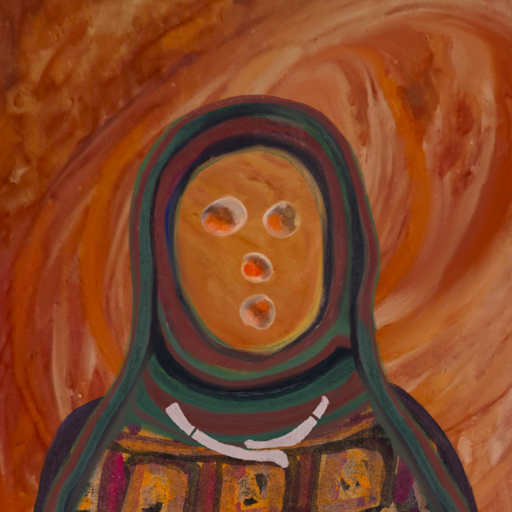
Background: Pious_Lady, Head And Neck Front: Pious_Lady, Face Front: Rupkatha, Bust: Doll, Hair Front: Blank, Head Accessory: After_Raid_Scarf, Second Necklace: Blank, Necklace: Hypocrite_2, Baby: Blank